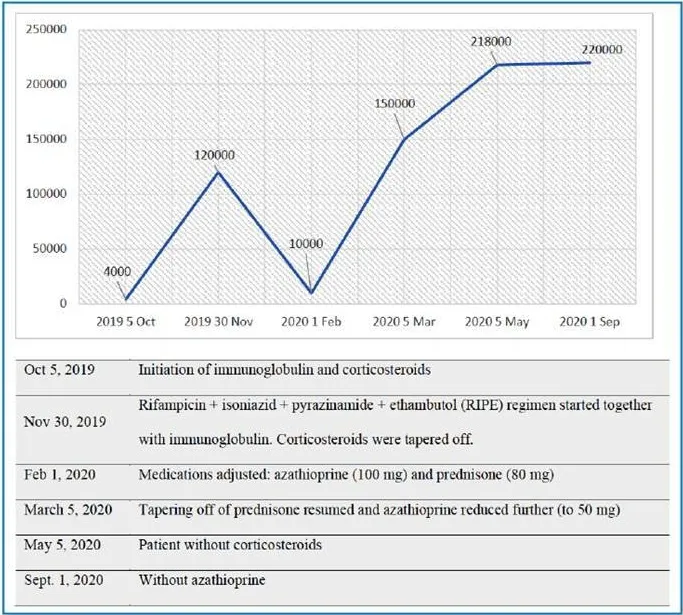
Graph showing platelet count per microliter at hospital admission and throughout treatment.
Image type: chart (chart)